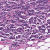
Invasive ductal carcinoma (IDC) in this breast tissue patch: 1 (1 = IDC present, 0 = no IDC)